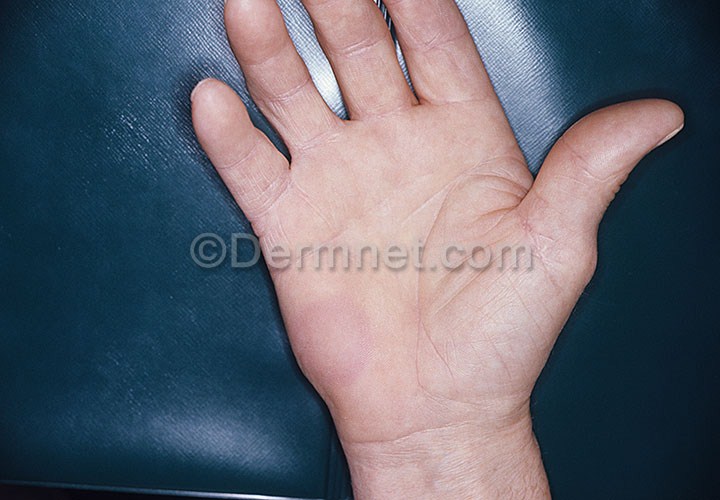
Disease: Exanthems and Drug Eruptions